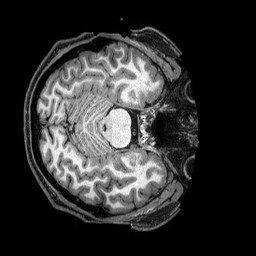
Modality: T1w
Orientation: axial
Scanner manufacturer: philips
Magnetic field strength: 3 T
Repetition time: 2.5 s
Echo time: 0.0057 s